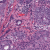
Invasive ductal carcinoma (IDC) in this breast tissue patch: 1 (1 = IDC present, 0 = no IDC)